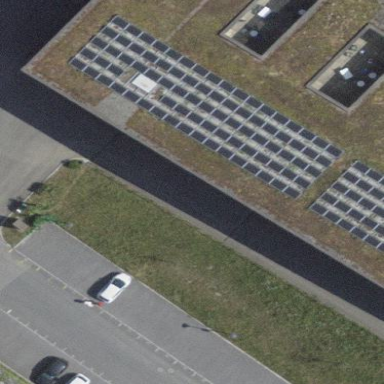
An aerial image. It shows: Solar photovoltaic panel generator.